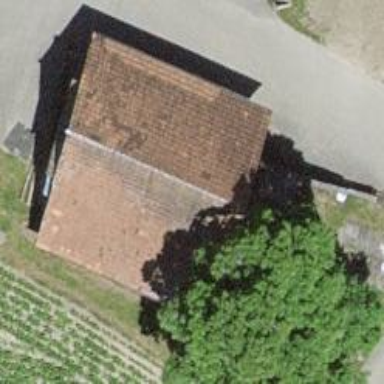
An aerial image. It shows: Barn.